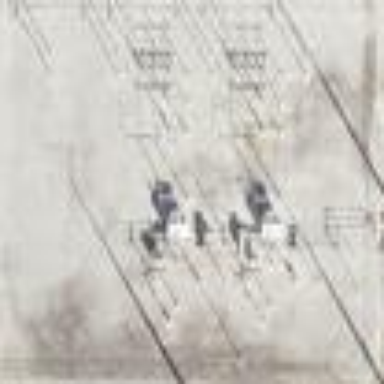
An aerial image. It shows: Industrial power substation surrounded by fence.